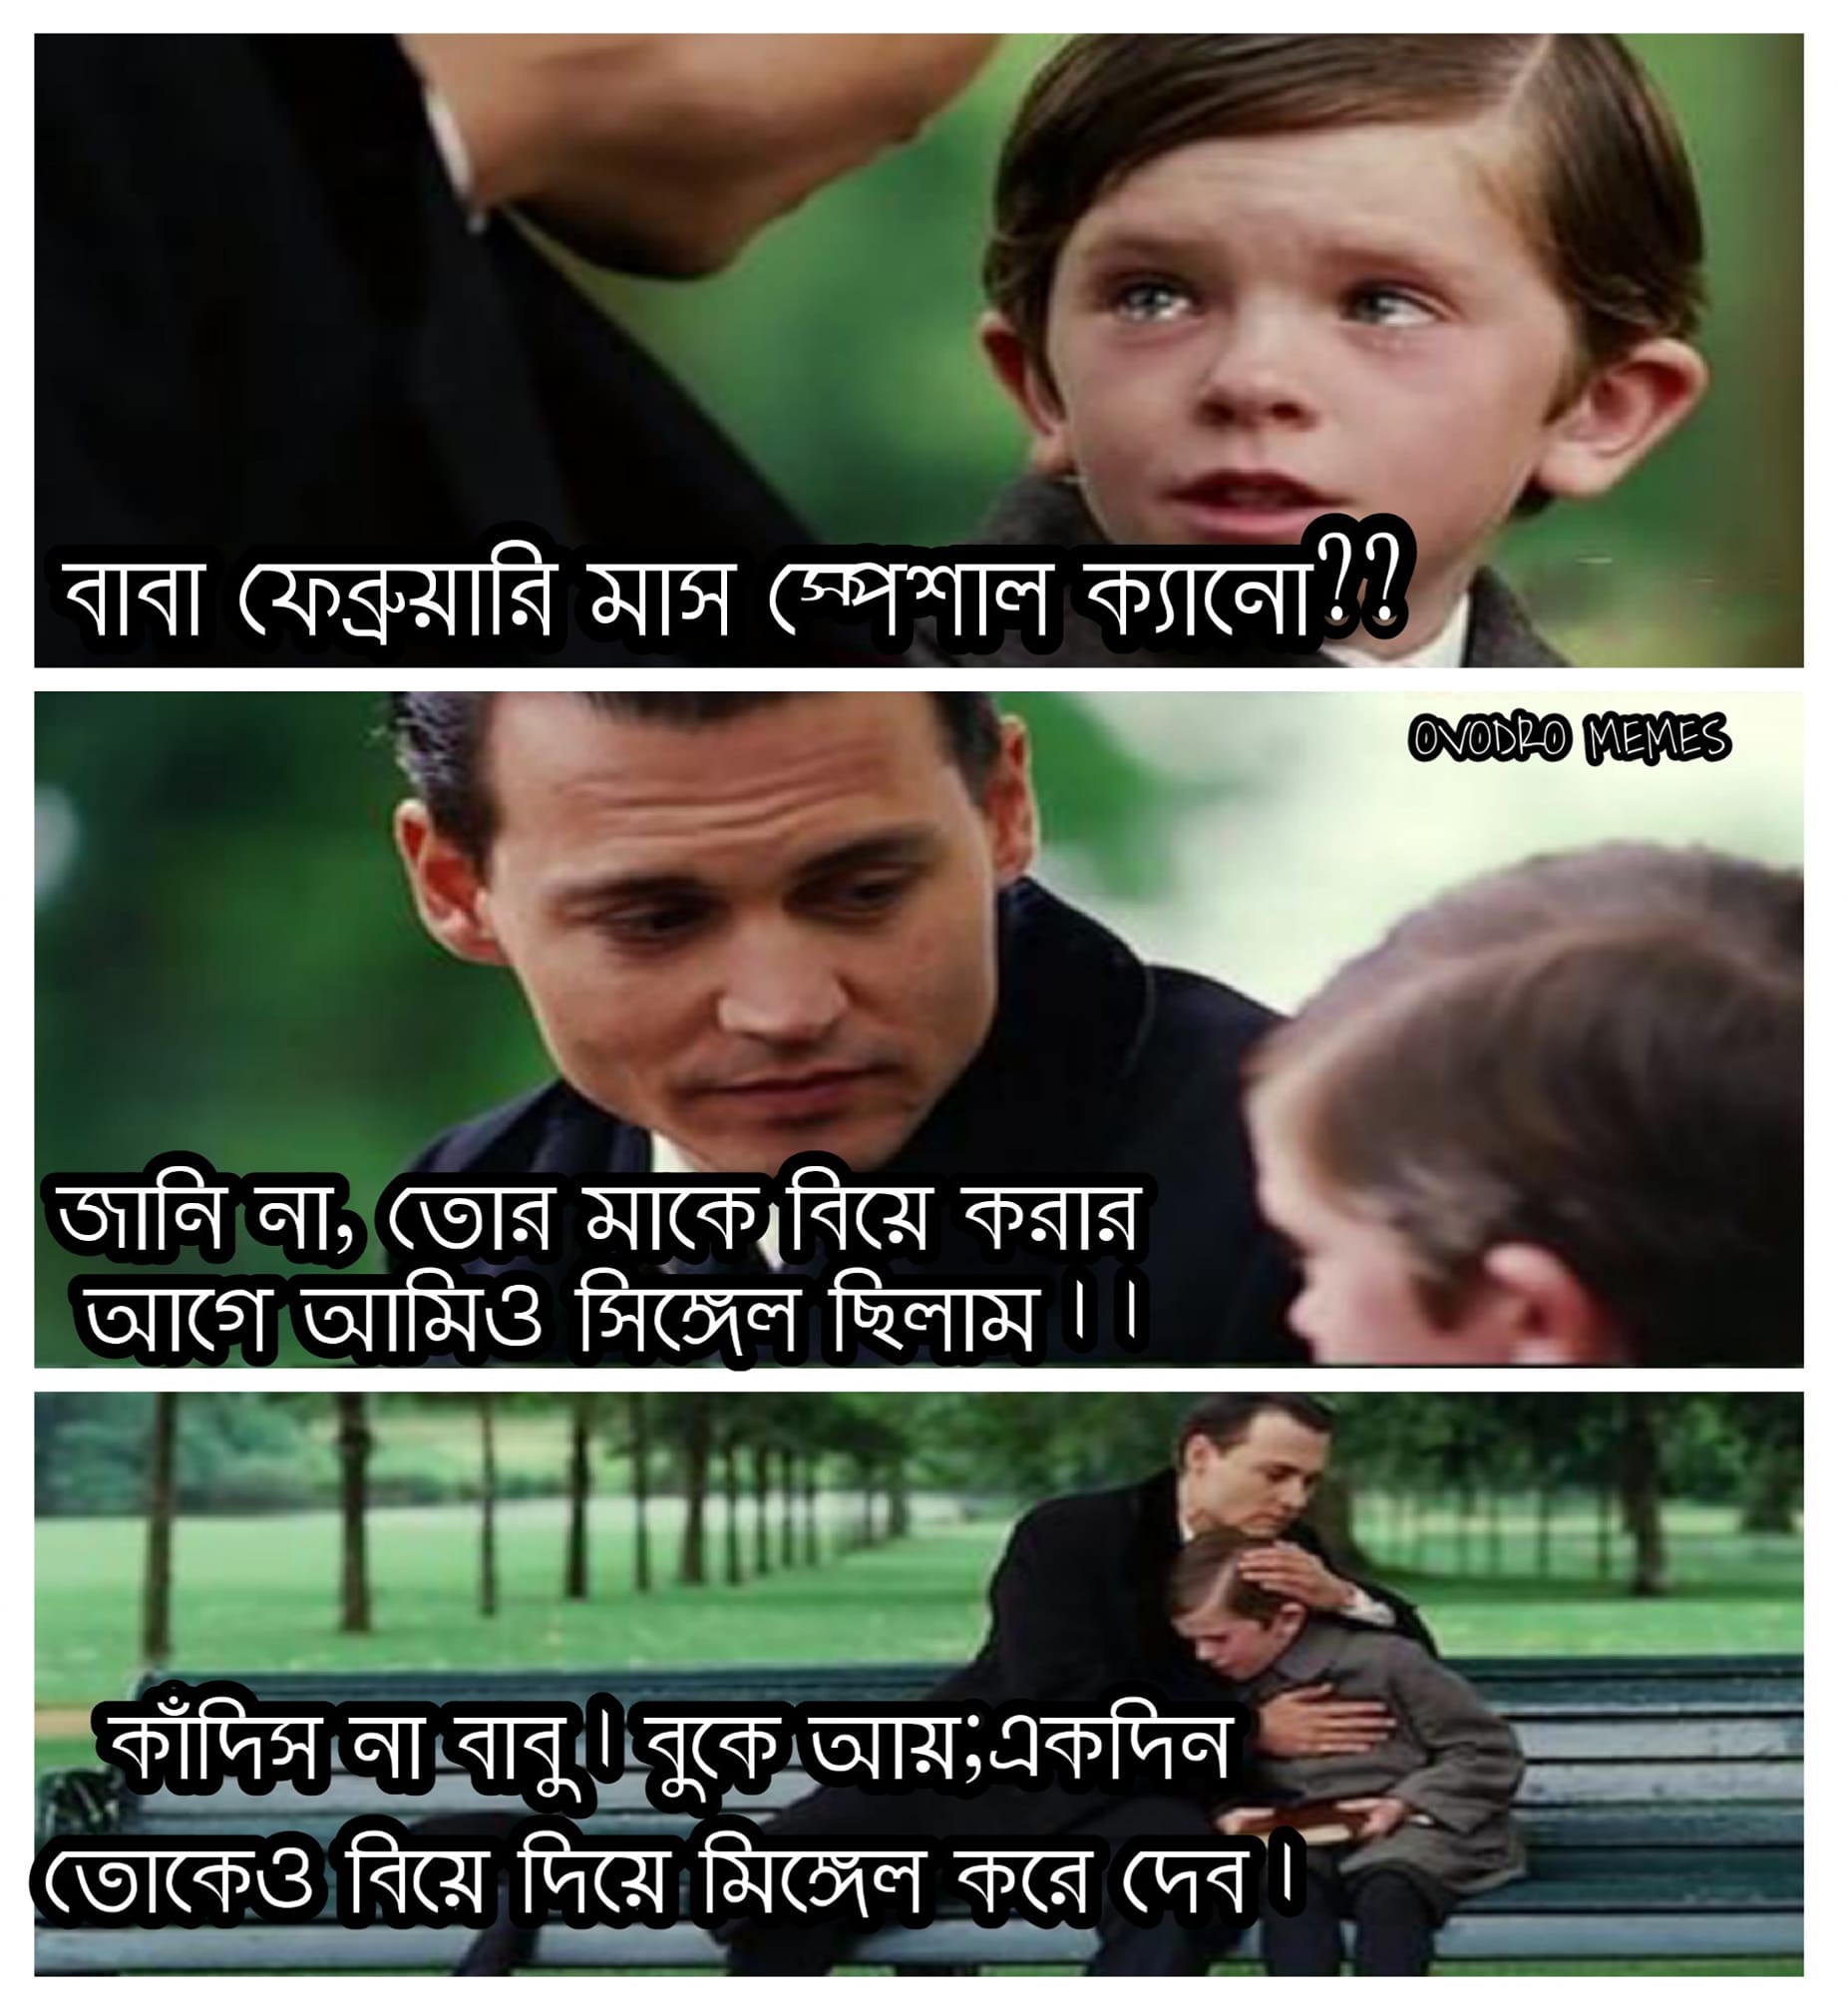
Caption: বাবা ফেব্রুয়ারি মাস স্পেশাল ক্যানো ??    জানি না, তোর মাকে বিয়ে করার আগে আমিও সিঙ্গেল ছিলাম ।।    কাঁদিস না বাবু । বুকে আয় ; একদিন তোকেও বিয়ে দিয়ে মিঙ্গেল করে দেব ।
Label: non-hate